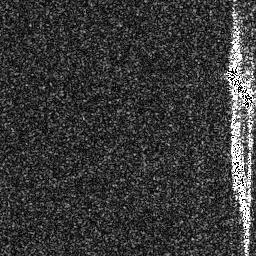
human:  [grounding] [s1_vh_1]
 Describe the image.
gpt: In the satellite image, there is  <ref>1 medium ship </ref> <box>[[86, 24, 99, 43, 0]]</box> located at right.